Current action and preconditions to check: trajectory_clear

Your task: For each precondition in the list above, predict whether it will hold at this action.

Consider the current scene as observed from the mobile robot's camera, and analyze the predicted future states of all dynamic agents (e.g., people, animals, vehicles, or any moving entities) within the NEXT SECOND.

IMPORTANT: Only answer "very likely" if you are absolutely certain—based on strong, clear evidence—that a dynamic agent will violate the precondition in the predicted future state. Do NOT answer "very likely" for unlikely, ambiguous, or low-probability risks.

Ask yourself for each precondition: Is there a high probability, with clear and convincing evidence, that the predicted future states of any dynamic agent will interfere with the predicted future state of the currently executing action within the NEXT SECOND, causing that precondition to fail?

Assess the risk level based on these predictions. Use "likely" or "very likely" if motions create a clear risk of interference.

Use "neutral" or "improbable" if agents are nearby but their predicted paths are clearly diverging or non-conflicting.

Failure Risk Categories: "very improbable", "improbable", "neutral", "likely", "very likely"

Answer Format: Output ONLY the probability_of_failure value from these categories: "very improbable", "improbable", "neutral", "likely", "very likely"

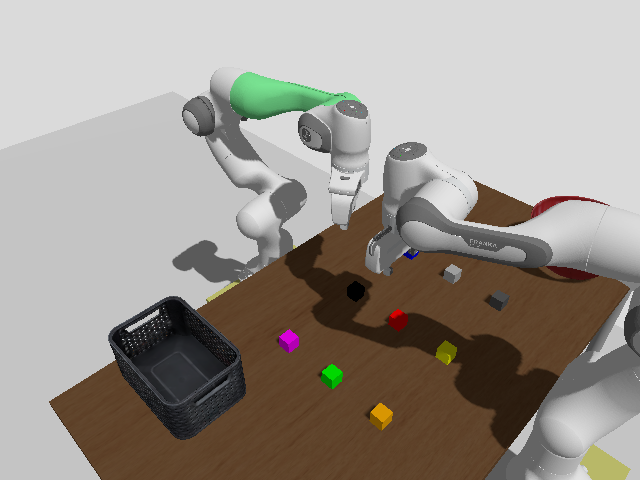

Answer: likely